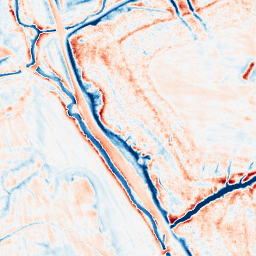
Category: edge_preserving
Decomposition family: anisotropic_diffusion
Decomposition parameters: iterations: 50
kappa: 30
gamma: 0.15
Upsampling method: sinc_hamming
Upsampling parameters: scale: 4
kernel_size: 16
Upsampling scale: 4